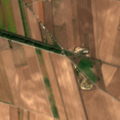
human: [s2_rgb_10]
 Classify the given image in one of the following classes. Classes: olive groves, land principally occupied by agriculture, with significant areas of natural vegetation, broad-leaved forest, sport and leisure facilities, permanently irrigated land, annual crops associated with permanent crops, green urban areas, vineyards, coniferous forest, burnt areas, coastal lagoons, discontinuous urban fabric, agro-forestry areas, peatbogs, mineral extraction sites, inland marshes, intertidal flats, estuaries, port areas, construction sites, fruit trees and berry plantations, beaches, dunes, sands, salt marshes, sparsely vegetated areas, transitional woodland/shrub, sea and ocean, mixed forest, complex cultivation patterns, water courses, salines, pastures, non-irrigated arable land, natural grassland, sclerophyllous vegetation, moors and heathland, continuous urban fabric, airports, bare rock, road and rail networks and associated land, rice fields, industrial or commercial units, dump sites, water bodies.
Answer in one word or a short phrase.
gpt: non-irrigated arable land, land principally occupied by agriculture, with significant areas of natural vegetation